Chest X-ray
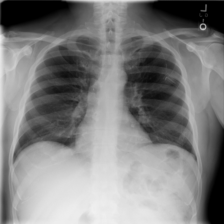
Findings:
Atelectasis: negative
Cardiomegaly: negative
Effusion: negative
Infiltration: negative
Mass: negative
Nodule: negative
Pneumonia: negative
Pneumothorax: negative
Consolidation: negative
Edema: negative
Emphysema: negative
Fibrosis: negative
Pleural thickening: negative
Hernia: negative